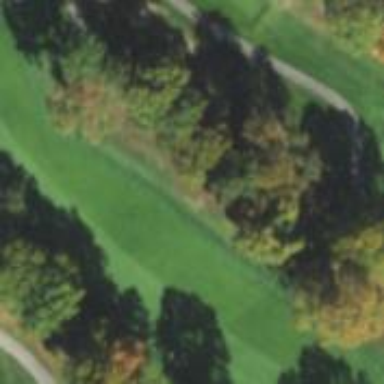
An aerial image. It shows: Golf fairway surrounded by grass.